Question: I have an SVG sprite with many images (#img1, #img2...).

As you can see, I tried to load the SVG without id, no result.
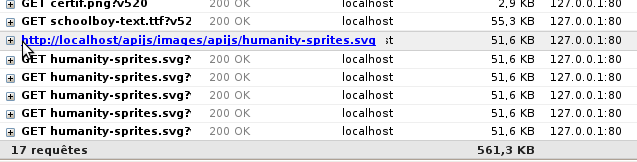
Answer: Duplicate requests to the same resource can be caused by the browser cache being disabled. To ensure it is enabled, click the little arrow within the panel tab and uncheck from the menu.